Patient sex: F
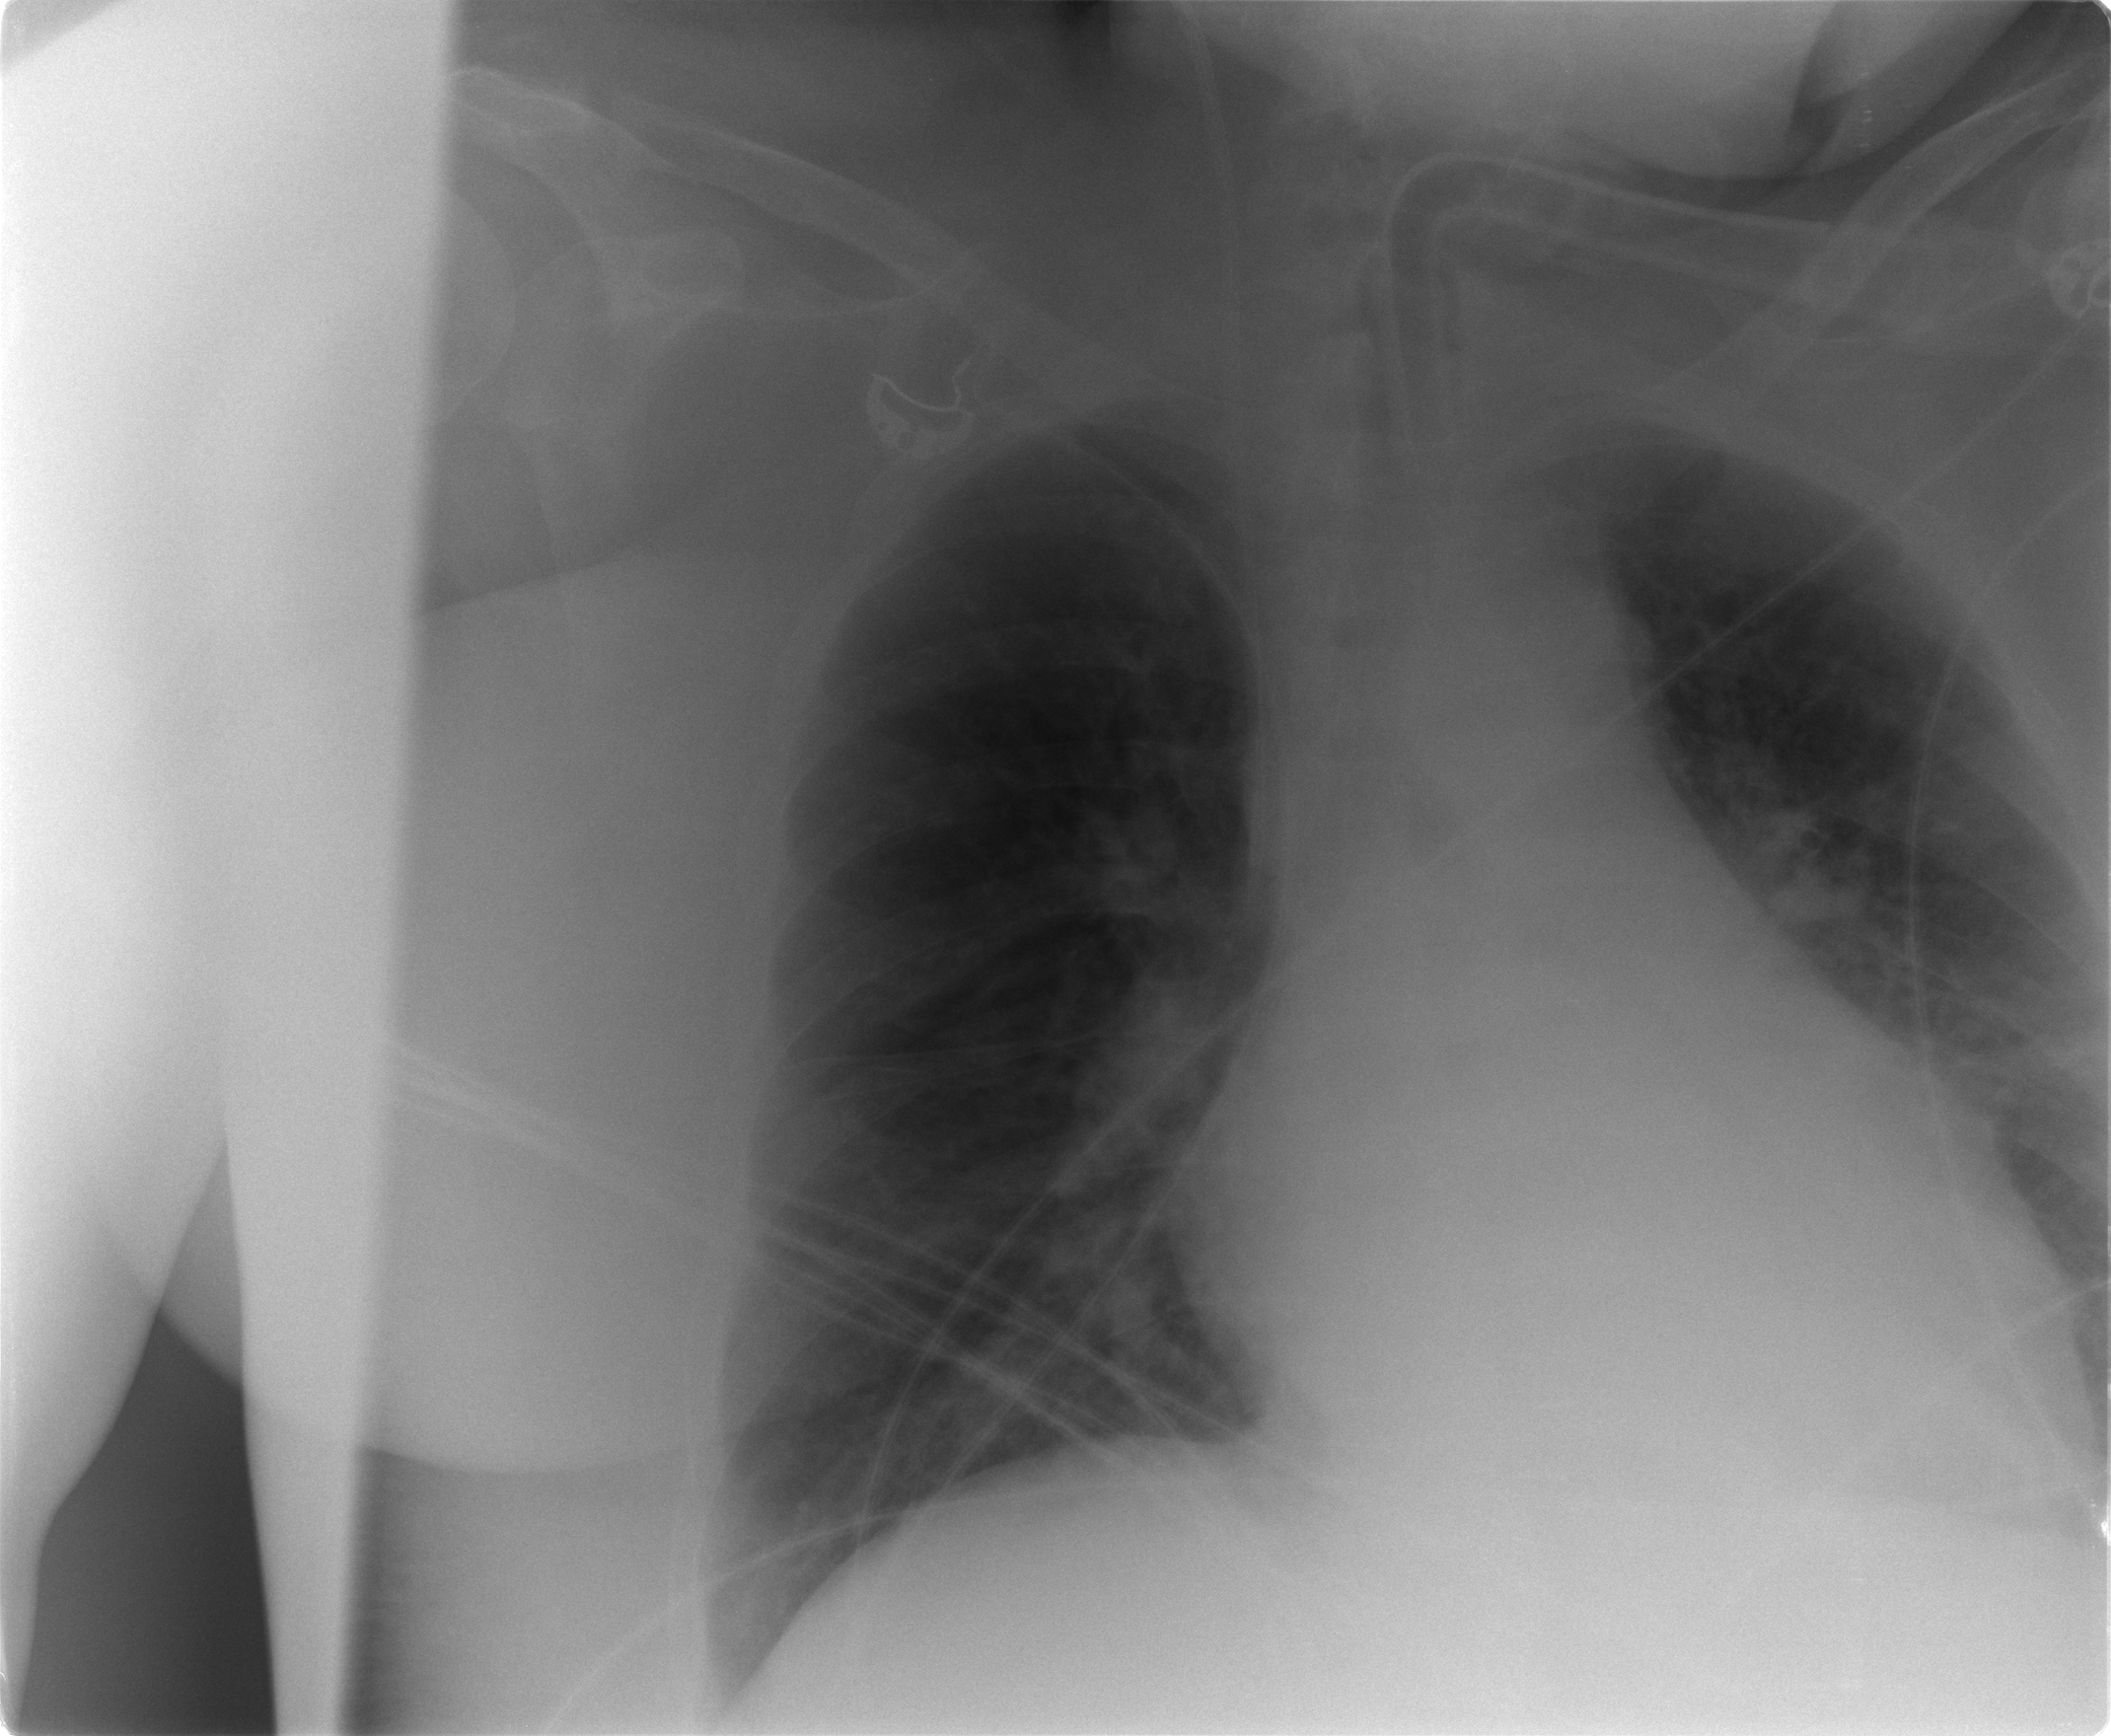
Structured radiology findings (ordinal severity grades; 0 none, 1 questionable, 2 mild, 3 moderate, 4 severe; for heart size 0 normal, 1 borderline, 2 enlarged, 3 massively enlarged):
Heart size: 2
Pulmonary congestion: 2
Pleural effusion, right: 0
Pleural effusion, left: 2
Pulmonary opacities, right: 0
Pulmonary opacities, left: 0
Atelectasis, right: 1
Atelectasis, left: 2